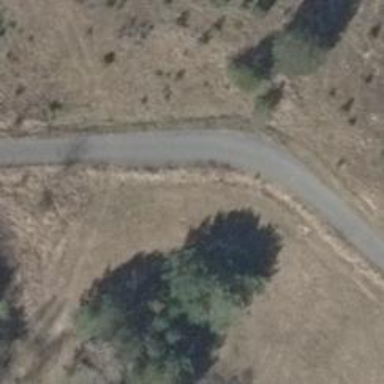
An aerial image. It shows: Passing place on the road.